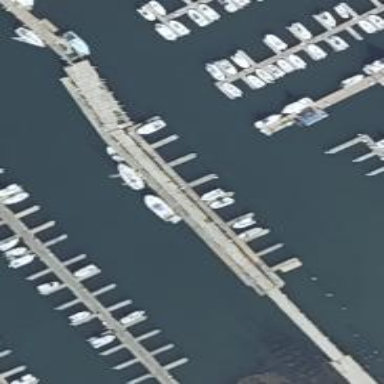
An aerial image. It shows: Man-made pier.